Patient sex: F
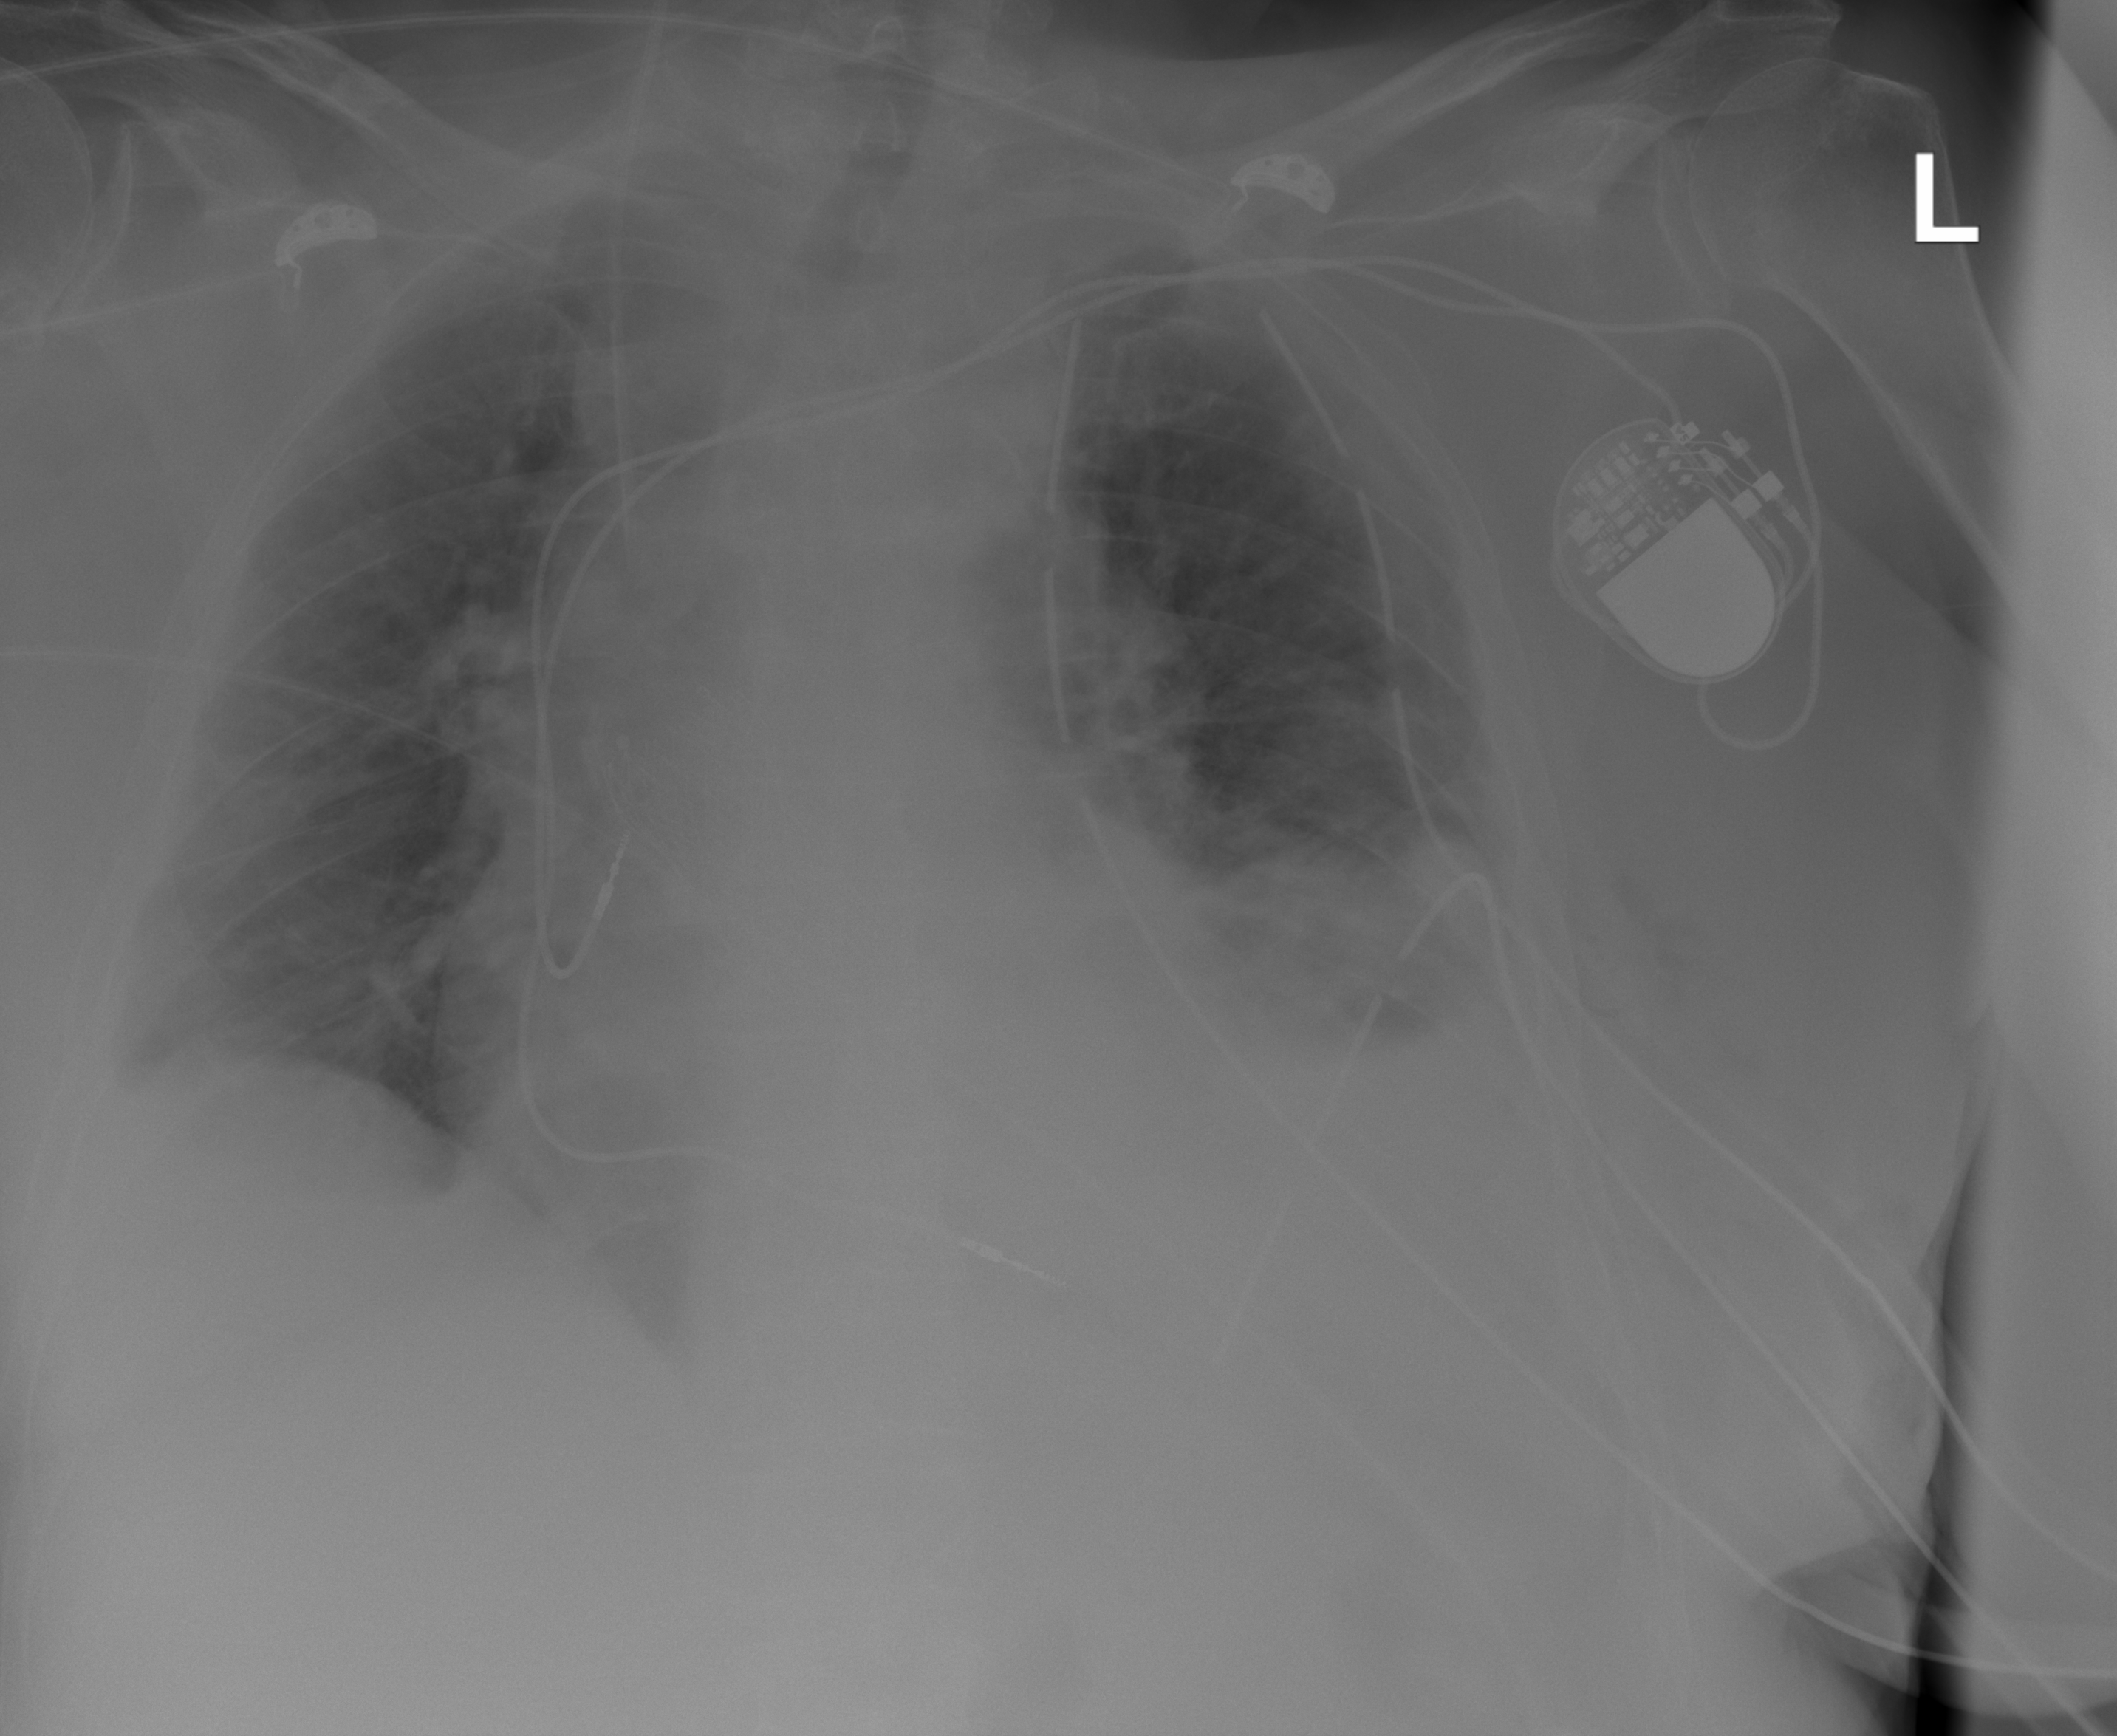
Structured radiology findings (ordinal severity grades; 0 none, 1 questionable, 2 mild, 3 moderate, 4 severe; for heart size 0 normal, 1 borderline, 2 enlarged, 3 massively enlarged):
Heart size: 2
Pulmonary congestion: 0
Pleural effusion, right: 2
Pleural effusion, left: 3
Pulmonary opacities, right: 0
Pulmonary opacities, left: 0
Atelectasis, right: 0
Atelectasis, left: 3